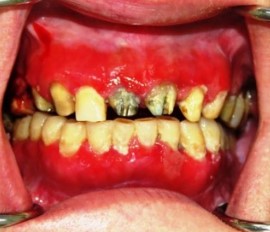
Condition: Gingivitis